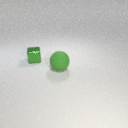
large green rubber sphere in front of small green metal cube